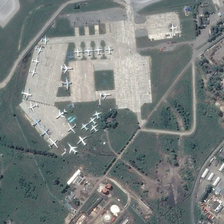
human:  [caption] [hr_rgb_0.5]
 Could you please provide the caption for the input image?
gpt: many planes are parked in an airport .

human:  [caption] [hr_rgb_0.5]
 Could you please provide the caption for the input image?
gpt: many planes are parked in an airport .

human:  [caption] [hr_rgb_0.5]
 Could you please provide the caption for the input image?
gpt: many planes are parked in an airport .

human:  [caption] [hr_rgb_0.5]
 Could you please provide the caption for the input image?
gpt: many planes are parked in an airport .

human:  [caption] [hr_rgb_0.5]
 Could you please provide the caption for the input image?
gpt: many planes are parked in an airport .